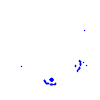
Particle: proton